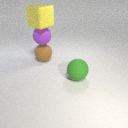
large purple rubber sphere above large brown rubber sphere